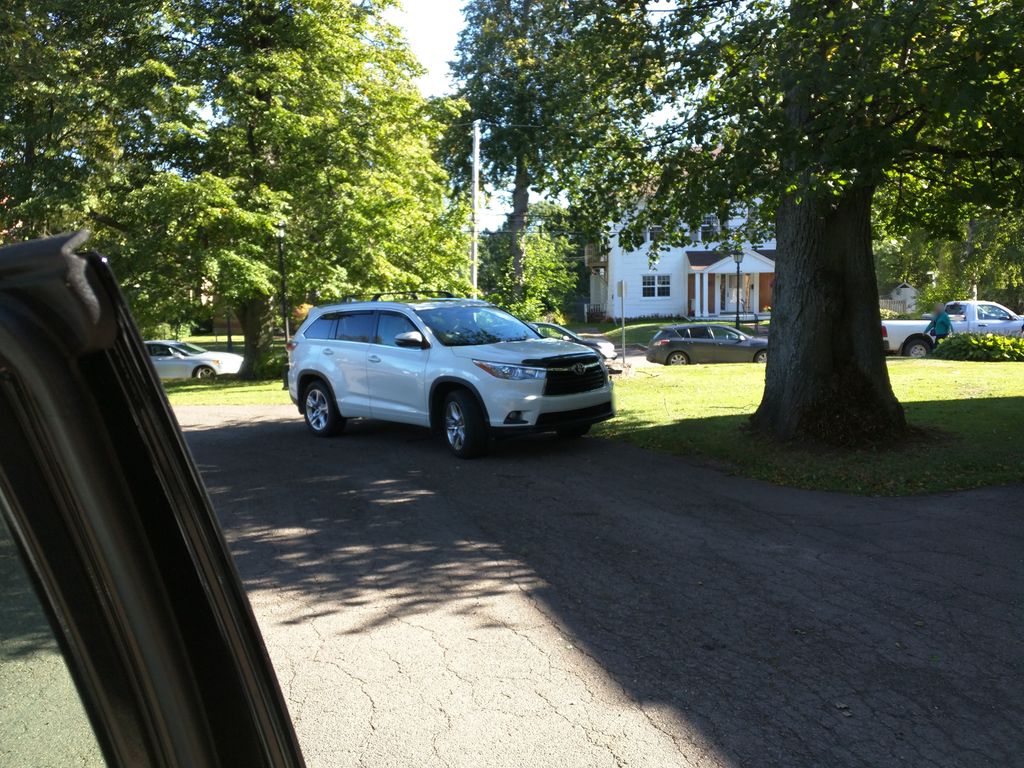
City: charlottetown